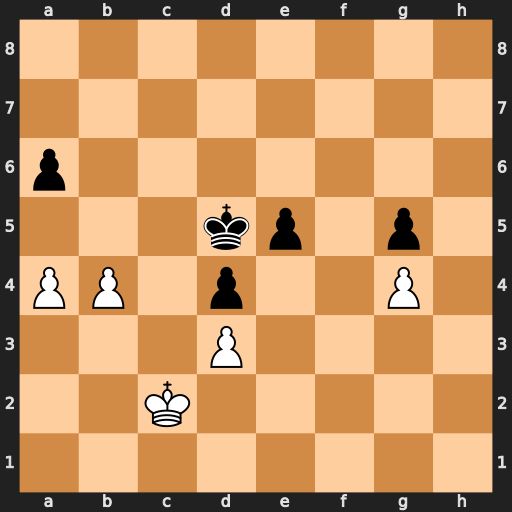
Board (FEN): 8/8/p7/3kp1p1/PP1p2P1/3P4/2K5/8
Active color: w
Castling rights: -
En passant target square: -
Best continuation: Kb3 e4 dxe4+ Kxe4 Kc2 Ke3 Kd1